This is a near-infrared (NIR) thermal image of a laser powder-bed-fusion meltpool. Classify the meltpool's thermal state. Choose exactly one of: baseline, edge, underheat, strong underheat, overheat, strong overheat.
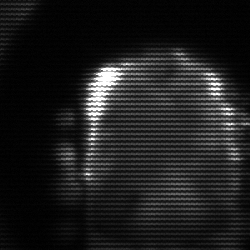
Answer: baseline